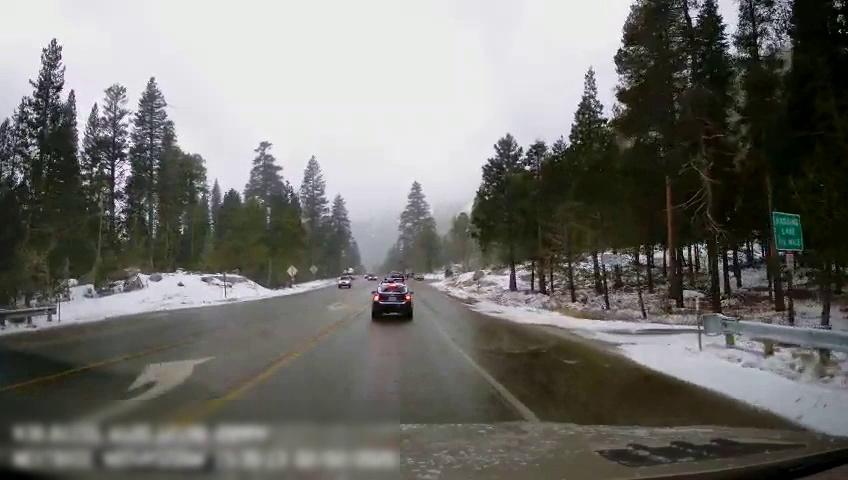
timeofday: Day
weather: Snowy
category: Drivable Space
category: Vehicles | Truck
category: Vehicles | SUV
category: Vehicles | Truck
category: Vehicles | SUV
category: Vehicles | SUV
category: Lanes | Current Lane
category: Lanes | Opposite Lane
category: Lanes | Opposite Lane
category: Lanes | Current Lane
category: Traffic | Signs